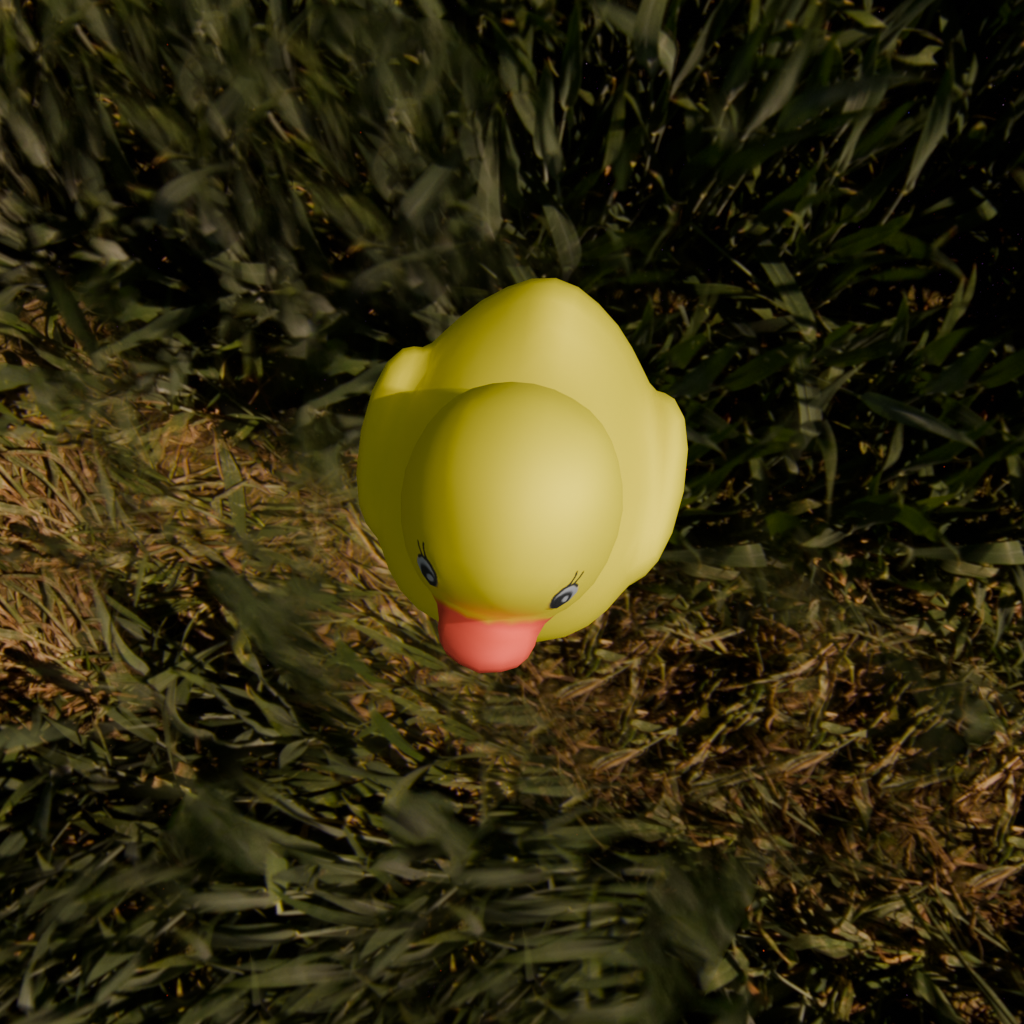
an image of a yellow rubber duck seen from <top> in a lush green field under a sunny sky with clouds.